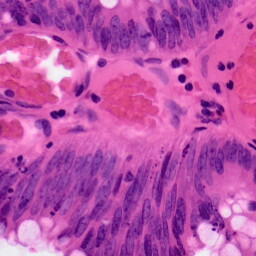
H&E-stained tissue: Colon